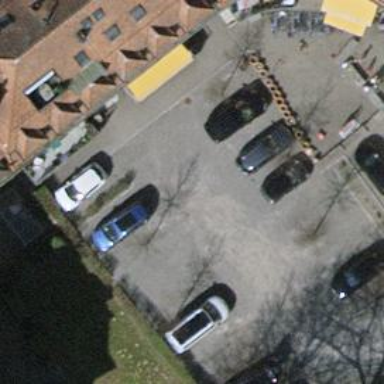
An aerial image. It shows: Car-sharing service available at this location.